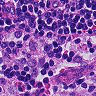
Metastatic tissue present: no